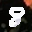
Label: 8